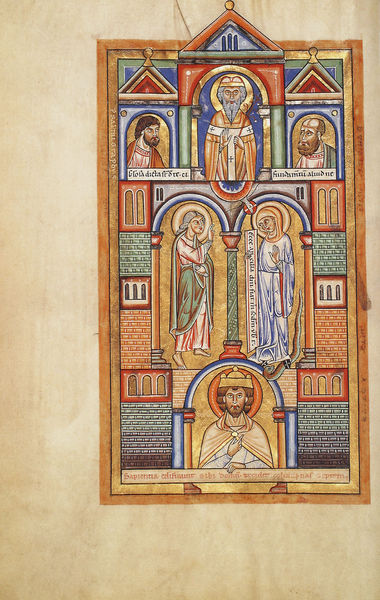
Titel: Stammheim Missale, Hildesheim
Schlagwörter: blau, gott, mann, umhang, gelb, grün, braun, bunt, fenster, frau, schwarz, säule, säulen, zeichnung, dach, haus, rot, beige, malerei, muster, bart, kappe, architektur, bibel, rahmen, steine, bild, kirche, gewand, gold, haare, gewänder, blatt, krone, engel, farbig, schrift, bogen, giebel, mauer, rand, rundbogen, könig, tafel, wandteppich, tor, bögen, arkade, buch, seite, text, herrscher, architrav, heiligenschein, christus, jesus, mittelalter, romanik, segnen, heiliger, könige, heilige, maria, handschrift, verkündigung, votivtafel, erzählung, gabriel, gottvater, buchmalerei, evangelist, önig, illumination, doppelarkade, kone, kasel, handschftigt